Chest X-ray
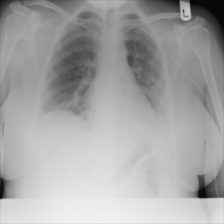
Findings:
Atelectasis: positive
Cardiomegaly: negative
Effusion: positive
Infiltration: positive
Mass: negative
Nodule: negative
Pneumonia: negative
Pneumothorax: negative
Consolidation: negative
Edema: negative
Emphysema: negative
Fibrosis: negative
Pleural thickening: negative
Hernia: negative